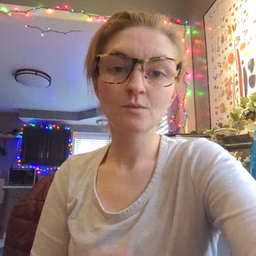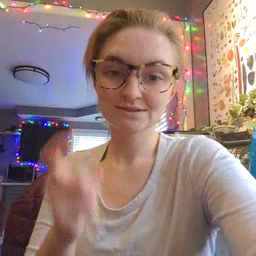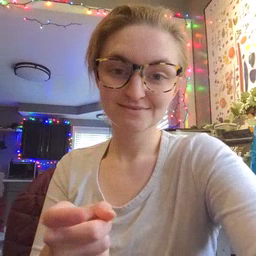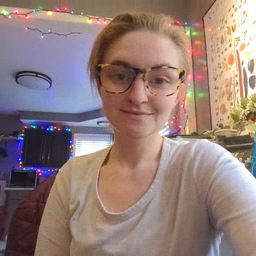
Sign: gift